Field crop: tomato
Growth stage: 1
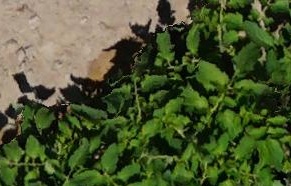
Species: tomato